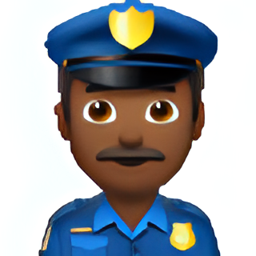
Name: police officer
Emoji: 👮🏾
Group: People & Body
Sub-group: person-role